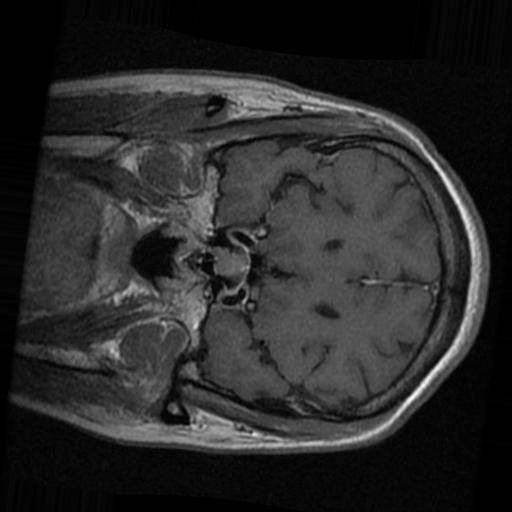
Label: brain_tumor